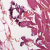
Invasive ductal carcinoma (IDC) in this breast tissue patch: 0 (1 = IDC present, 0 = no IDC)